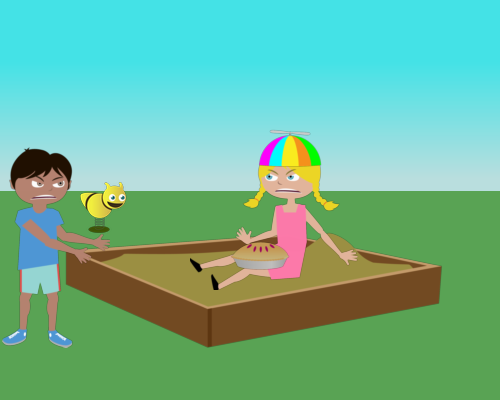
sandbox on the right sitting girl legs out facing left wearing rainbow hat and pie on her legs on left angry boy arms to the right outside the sandbox standing behind sandbox on left  bee